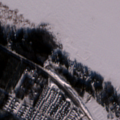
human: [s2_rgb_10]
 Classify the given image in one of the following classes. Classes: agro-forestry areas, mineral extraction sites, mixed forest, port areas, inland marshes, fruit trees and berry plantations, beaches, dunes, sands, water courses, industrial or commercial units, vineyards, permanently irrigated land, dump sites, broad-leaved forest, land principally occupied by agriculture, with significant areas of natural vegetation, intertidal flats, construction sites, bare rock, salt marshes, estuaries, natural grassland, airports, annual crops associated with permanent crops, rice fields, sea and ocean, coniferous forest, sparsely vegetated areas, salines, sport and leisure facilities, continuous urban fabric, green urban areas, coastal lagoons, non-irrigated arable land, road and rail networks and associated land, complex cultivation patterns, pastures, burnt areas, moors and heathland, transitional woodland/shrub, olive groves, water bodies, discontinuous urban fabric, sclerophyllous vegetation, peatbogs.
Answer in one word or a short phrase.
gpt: discontinuous urban fabric, broad-leaved forest, coniferous forest, mixed forest, sea and ocean